Chest X-ray. View position: AP
Patient age: 64
Patient sex: F
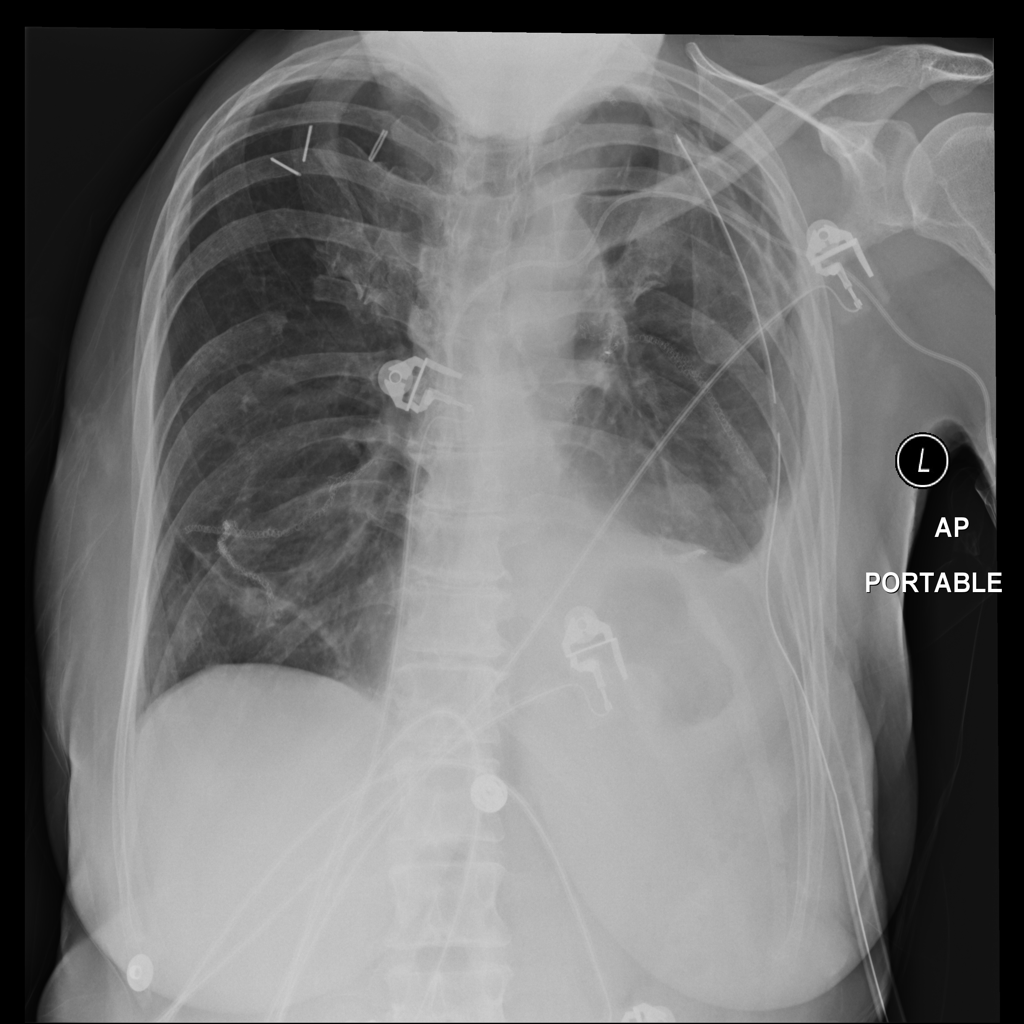
Finding: Pneumothorax